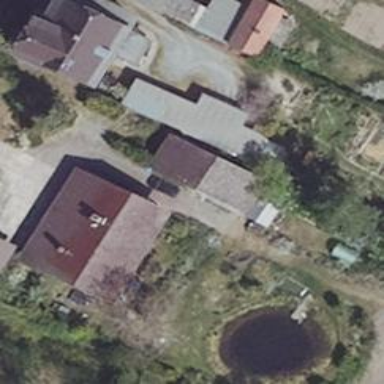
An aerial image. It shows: Residential building.